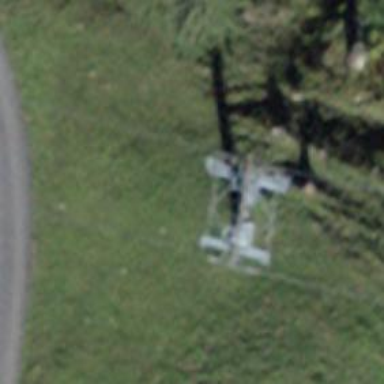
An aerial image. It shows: Pylon for aerialway.